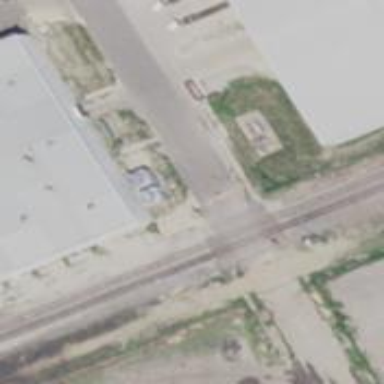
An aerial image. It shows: Railway level crossing.